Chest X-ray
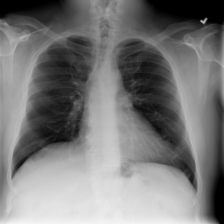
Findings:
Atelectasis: negative
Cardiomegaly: negative
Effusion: negative
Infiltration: negative
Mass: negative
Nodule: negative
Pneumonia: negative
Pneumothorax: negative
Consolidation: negative
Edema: negative
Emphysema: negative
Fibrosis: negative
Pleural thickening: negative
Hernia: negative